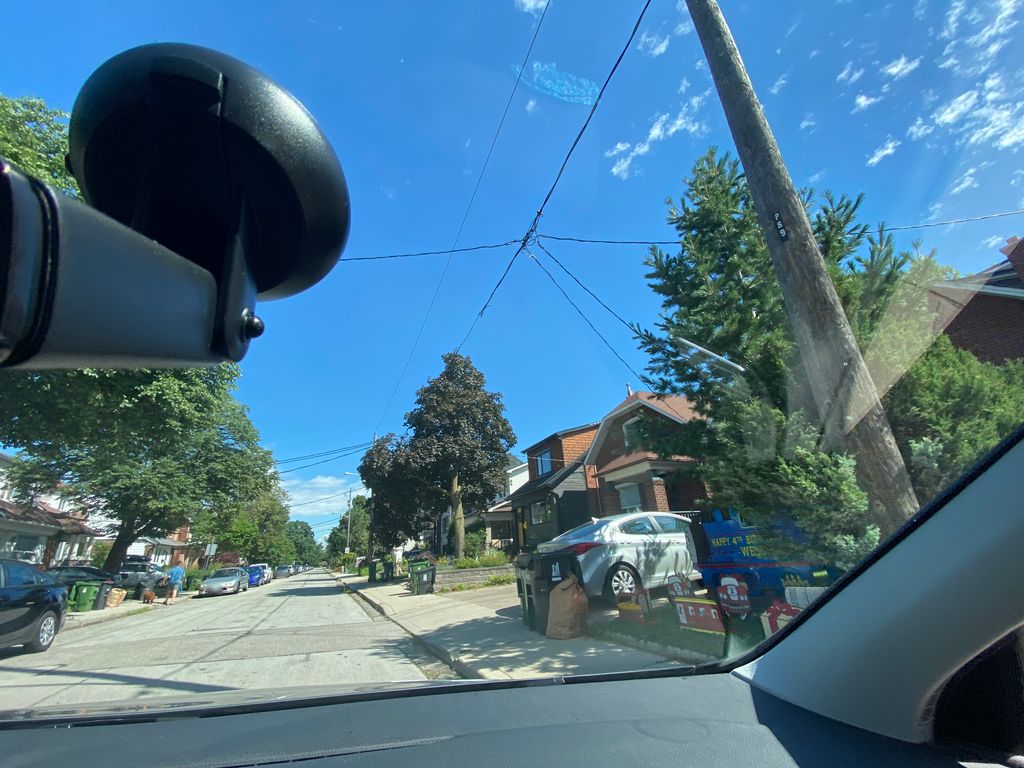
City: toronto